Field crop: maize
Growth stage: 2
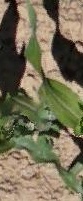
Species: maize